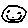
Label: smiley face